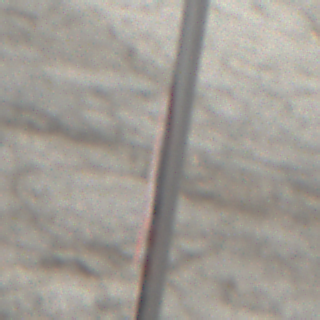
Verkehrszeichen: UnebeneFahrbahn
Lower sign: Geschwindigkeit80
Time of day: SunriseSunset
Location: Outdoor (RoadRail)
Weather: PartlyCloudy
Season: NotSpecified
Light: Natural